Question: Sorry for my incompetence here.. but I'm trying to get the next date in succession based on the previous row. If cell d2 is blank return the date in b2. If cell d2 is not blank return the date in b3.
This is an index/match formula but don't know if you could put in a condition for the index formula.
I created a very basic if statement that captures this, but I need the cell to constantly be updated with the newest date based off the d column.
=If(d2="",B2,B3)
Code worked but only for the first referenced cell. I need the date to update if I edit cell d3, d4, ...etc.

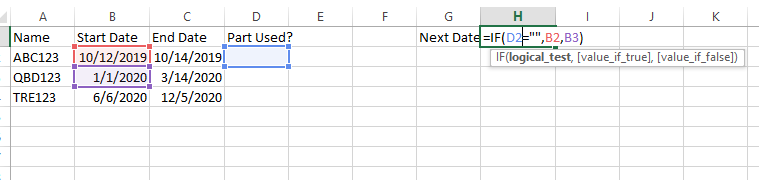
Answer: Another way to put it would be "I want to return the value in column 'B' that corresponds to the first blank cell in column 'D'"
Assuming there are no skipped rows, this should work:
'''
=INDEX(B:B,COUNTA(D:D)+1)
'''